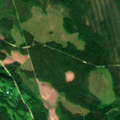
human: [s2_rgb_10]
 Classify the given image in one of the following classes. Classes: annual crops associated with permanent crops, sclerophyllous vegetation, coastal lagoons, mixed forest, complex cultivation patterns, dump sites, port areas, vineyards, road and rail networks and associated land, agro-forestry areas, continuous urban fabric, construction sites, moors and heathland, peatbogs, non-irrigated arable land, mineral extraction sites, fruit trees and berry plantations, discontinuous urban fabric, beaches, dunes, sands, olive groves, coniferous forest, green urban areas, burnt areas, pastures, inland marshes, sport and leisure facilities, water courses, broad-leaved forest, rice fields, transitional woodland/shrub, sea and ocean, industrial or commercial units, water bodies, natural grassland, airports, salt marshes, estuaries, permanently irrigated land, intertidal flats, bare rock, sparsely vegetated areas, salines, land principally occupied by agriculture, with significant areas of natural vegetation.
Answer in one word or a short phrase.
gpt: coniferous forest, mixed forest